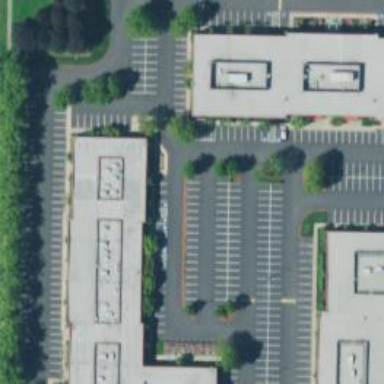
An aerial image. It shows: Parking space.